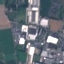
Land use / land cover class: Industrial